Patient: sex M, age 58
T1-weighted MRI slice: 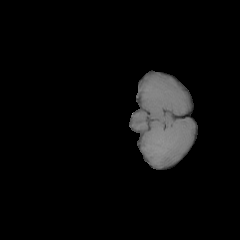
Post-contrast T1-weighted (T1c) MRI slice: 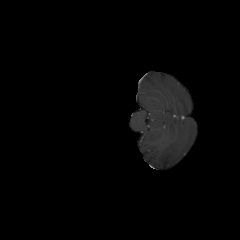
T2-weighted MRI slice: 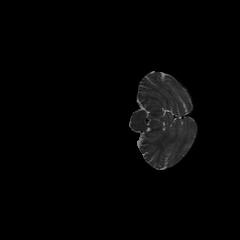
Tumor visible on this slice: no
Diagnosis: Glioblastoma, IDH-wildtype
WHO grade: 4